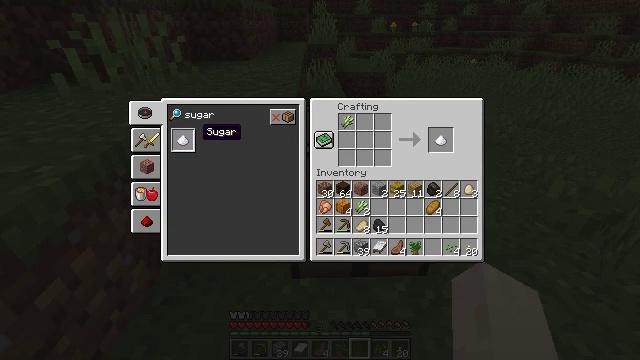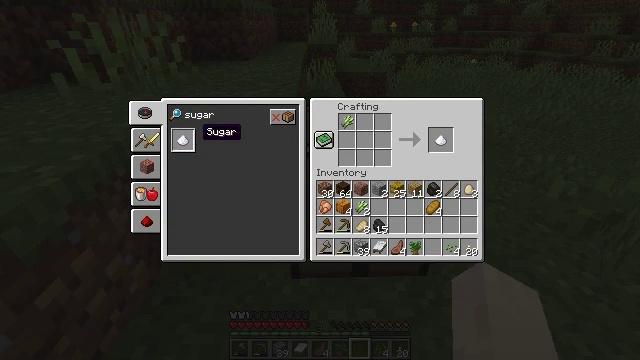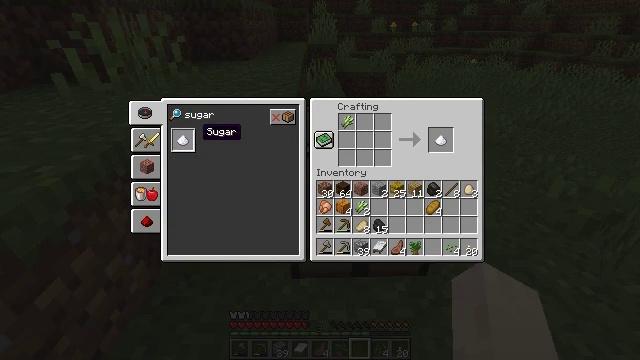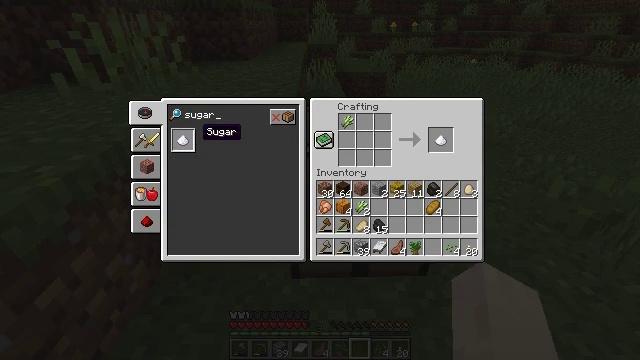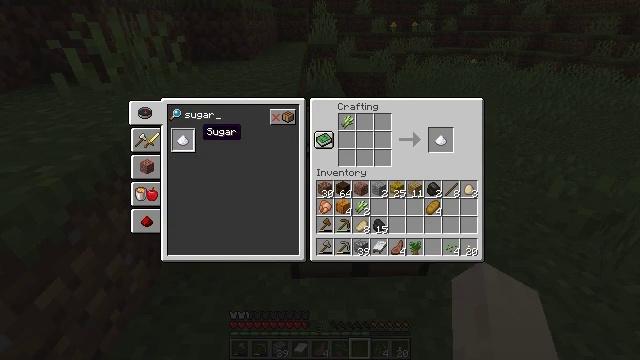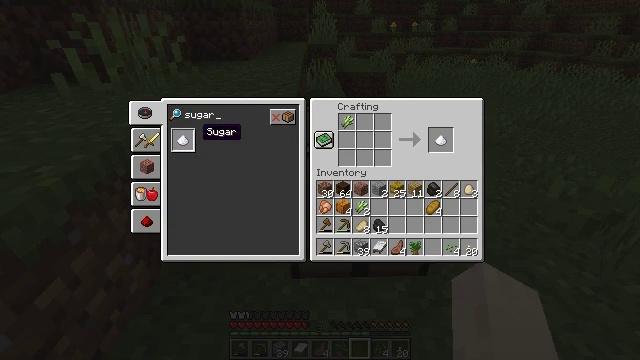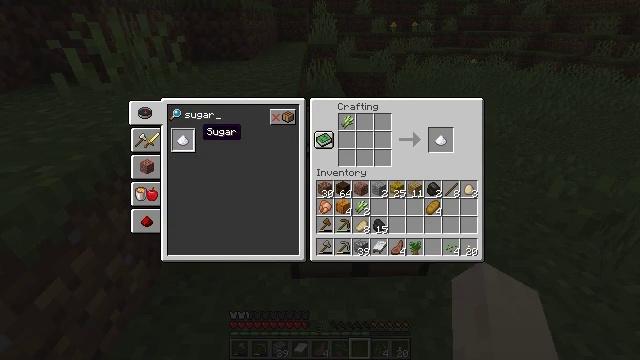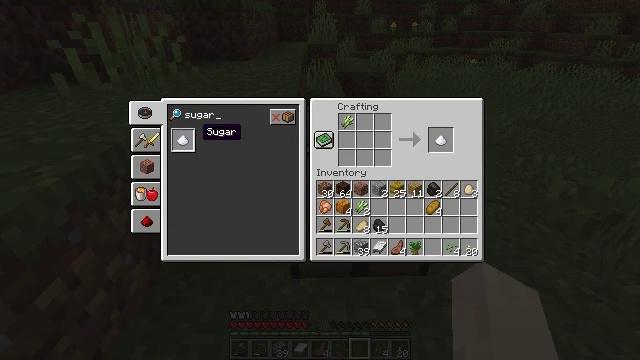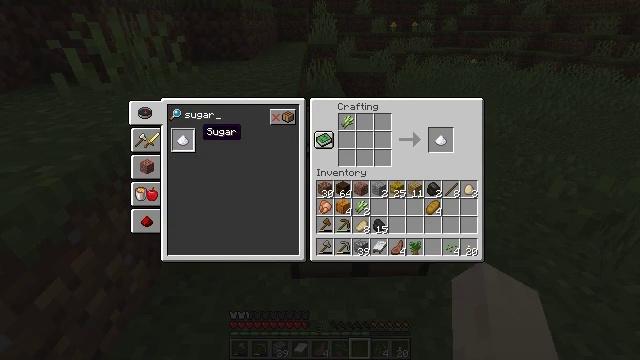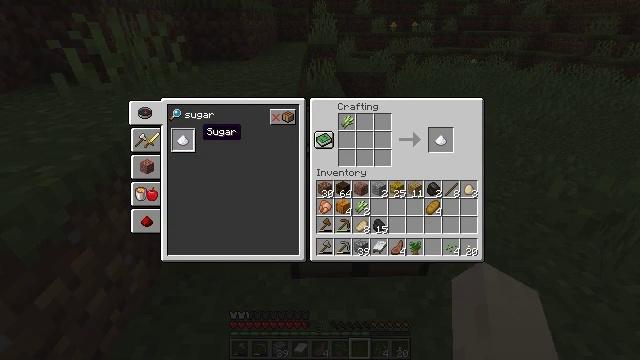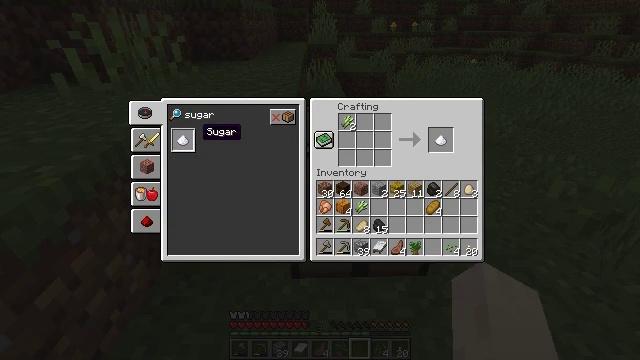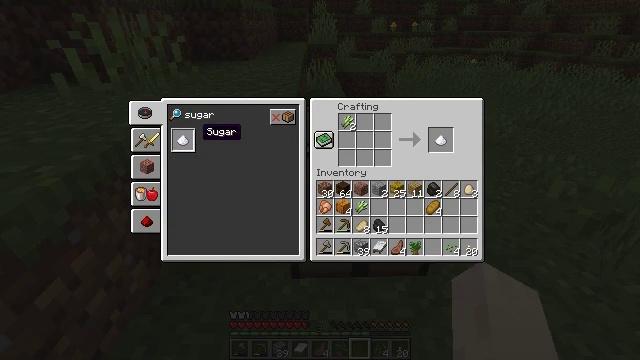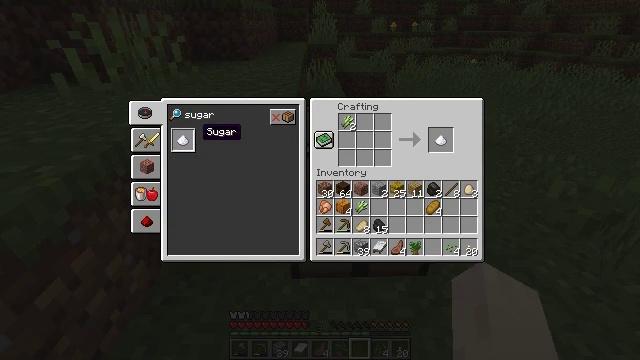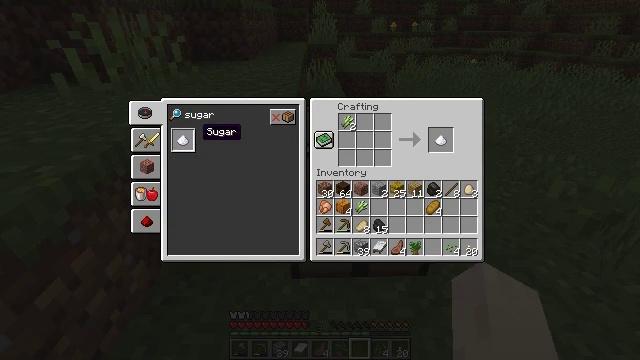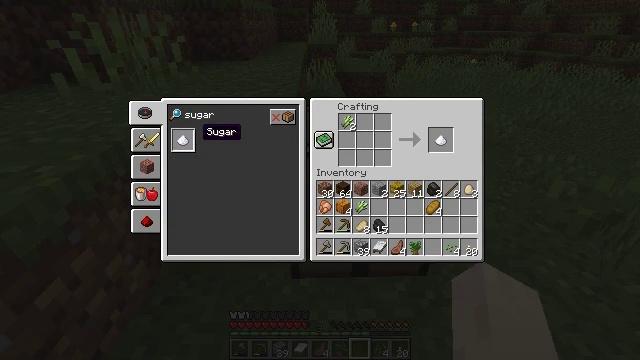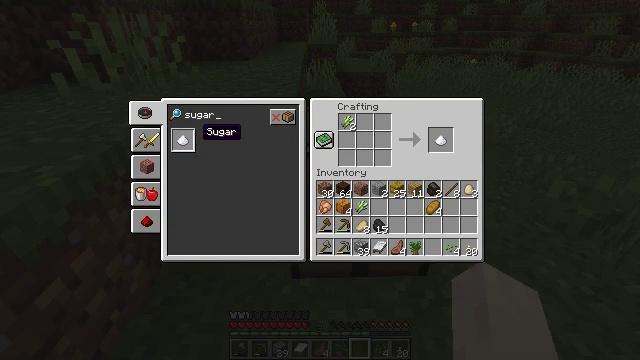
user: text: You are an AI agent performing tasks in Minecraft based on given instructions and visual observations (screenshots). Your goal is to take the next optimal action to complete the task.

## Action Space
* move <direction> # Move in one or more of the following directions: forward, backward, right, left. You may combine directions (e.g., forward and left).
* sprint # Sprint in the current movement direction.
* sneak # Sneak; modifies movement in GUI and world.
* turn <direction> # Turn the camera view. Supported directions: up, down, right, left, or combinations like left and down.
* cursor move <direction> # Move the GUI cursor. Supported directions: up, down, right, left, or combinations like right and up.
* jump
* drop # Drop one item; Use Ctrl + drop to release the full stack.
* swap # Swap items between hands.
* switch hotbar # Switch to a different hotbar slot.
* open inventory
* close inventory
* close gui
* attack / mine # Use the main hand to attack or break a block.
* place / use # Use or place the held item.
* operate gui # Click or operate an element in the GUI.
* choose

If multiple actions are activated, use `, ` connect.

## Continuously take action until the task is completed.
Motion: motion action
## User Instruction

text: Craft sugar.
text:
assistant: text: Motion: no_op
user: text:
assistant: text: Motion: no_op
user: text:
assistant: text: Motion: no_op
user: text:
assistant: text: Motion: operate gui
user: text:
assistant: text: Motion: operate gui
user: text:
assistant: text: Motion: operate gui
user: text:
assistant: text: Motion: no_op
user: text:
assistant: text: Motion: no_op
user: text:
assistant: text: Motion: no_op
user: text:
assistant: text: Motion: no_op
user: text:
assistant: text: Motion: operate gui
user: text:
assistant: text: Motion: operate gui
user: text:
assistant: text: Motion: no_op
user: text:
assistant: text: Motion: no_op
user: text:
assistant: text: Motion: no_op
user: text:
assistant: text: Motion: no_op
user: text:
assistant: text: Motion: cursor move right
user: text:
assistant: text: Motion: cursor move right
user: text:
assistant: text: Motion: cursor move right
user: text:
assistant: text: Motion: cursor move right
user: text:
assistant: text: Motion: cursor move right
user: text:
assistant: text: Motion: sneak, cursor move right
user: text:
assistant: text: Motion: sneak, cursor move right
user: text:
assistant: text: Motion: sneak, cursor move right
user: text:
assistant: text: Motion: sneak
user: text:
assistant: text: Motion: sneak
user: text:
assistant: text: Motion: sneak
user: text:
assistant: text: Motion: sneak
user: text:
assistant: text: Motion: sneak
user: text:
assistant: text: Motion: sneak